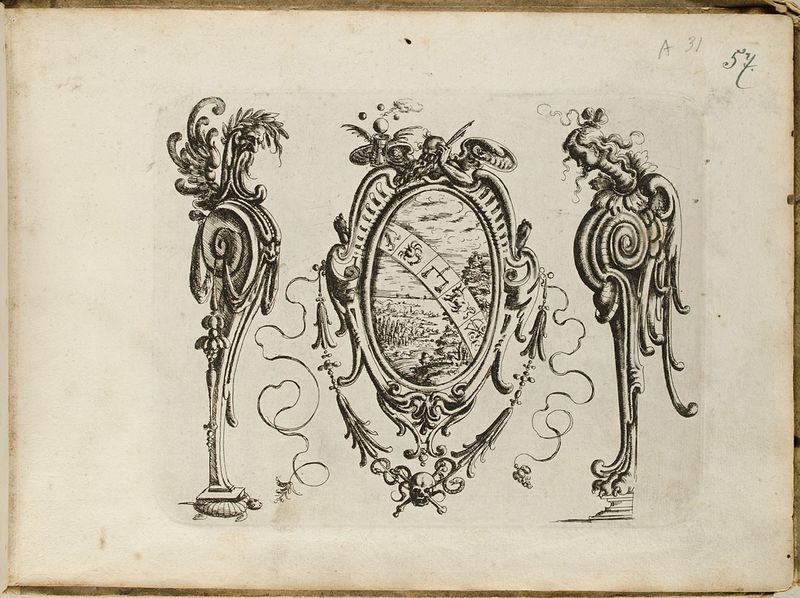
Titel: Kartusche mit grotesken Figuren, Blatt aus dem 'Neuw Grotteßken Buch'
Künstler: Christoph Jamnitzer
Standort: Hamburg
Institution: Museum für Kunst und Gewerbe Hamburg
Schlagwörter: mädchen, frau, pfeiler, zeichnung, geschichte, tod, oval, papier, grafik, graphik, hof, kartusche, ornamente, fotografie, photographie, stadtansicht, druck, druckgraphik, druckgrafik, radierung, schwarzweiß, stilisiert, ritter, wappen, totenkopf, hahn, gothik, gothisch, grapik, symbole, groteske, todes, königreich, personifikationen, tierkreis, tierkreiszeichen, landschaften, sanduhr, landschaftsdarstellung, saturn, gerippt, knorpelwerk, reproduktionen, druckerzeugnisse, gewässer, säule, schädel, ornamentstich, vorlageblätter